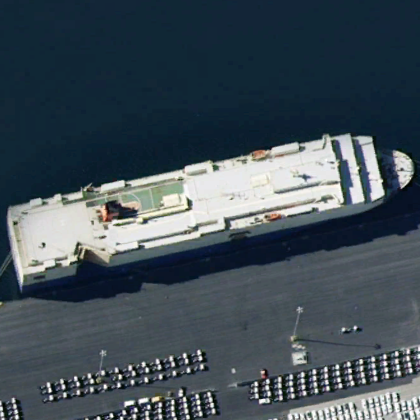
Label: civil